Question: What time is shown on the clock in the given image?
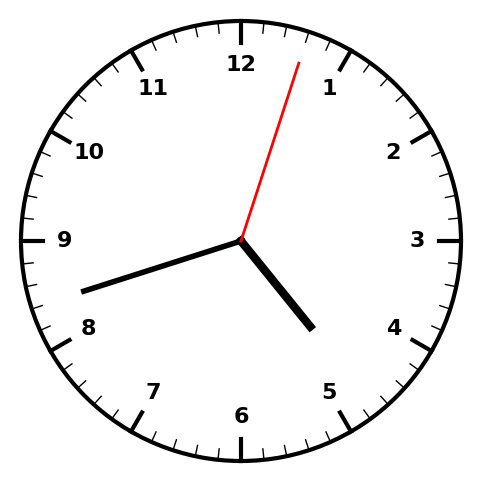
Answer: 04:42:03